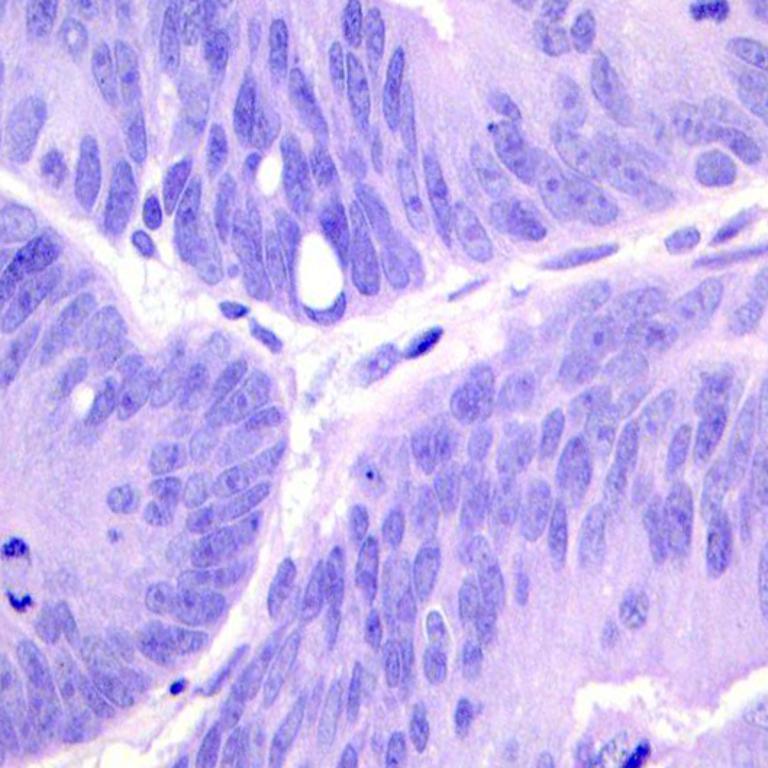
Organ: colon
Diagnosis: adenocarcinomas